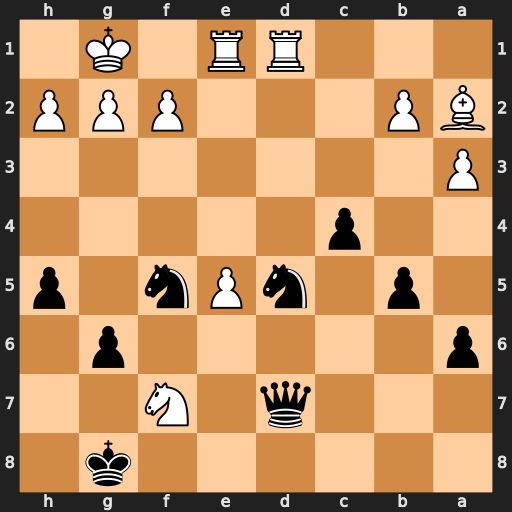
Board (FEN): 6k1/3q1N2/p5p1/1p1nPn1p/2p5/P7/BP3PPP/3RR1K1
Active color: b
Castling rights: -
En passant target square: -
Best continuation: Qxf7 e6 Qb7